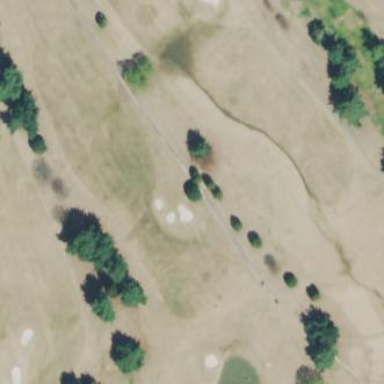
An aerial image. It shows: Grassy area designated as golf fairway.